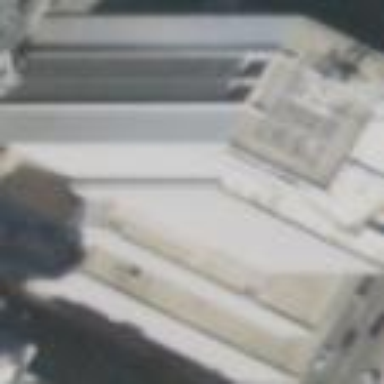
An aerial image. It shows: Building with flat concrete roof.